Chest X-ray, PA view. Patient: 31 years old, sex F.
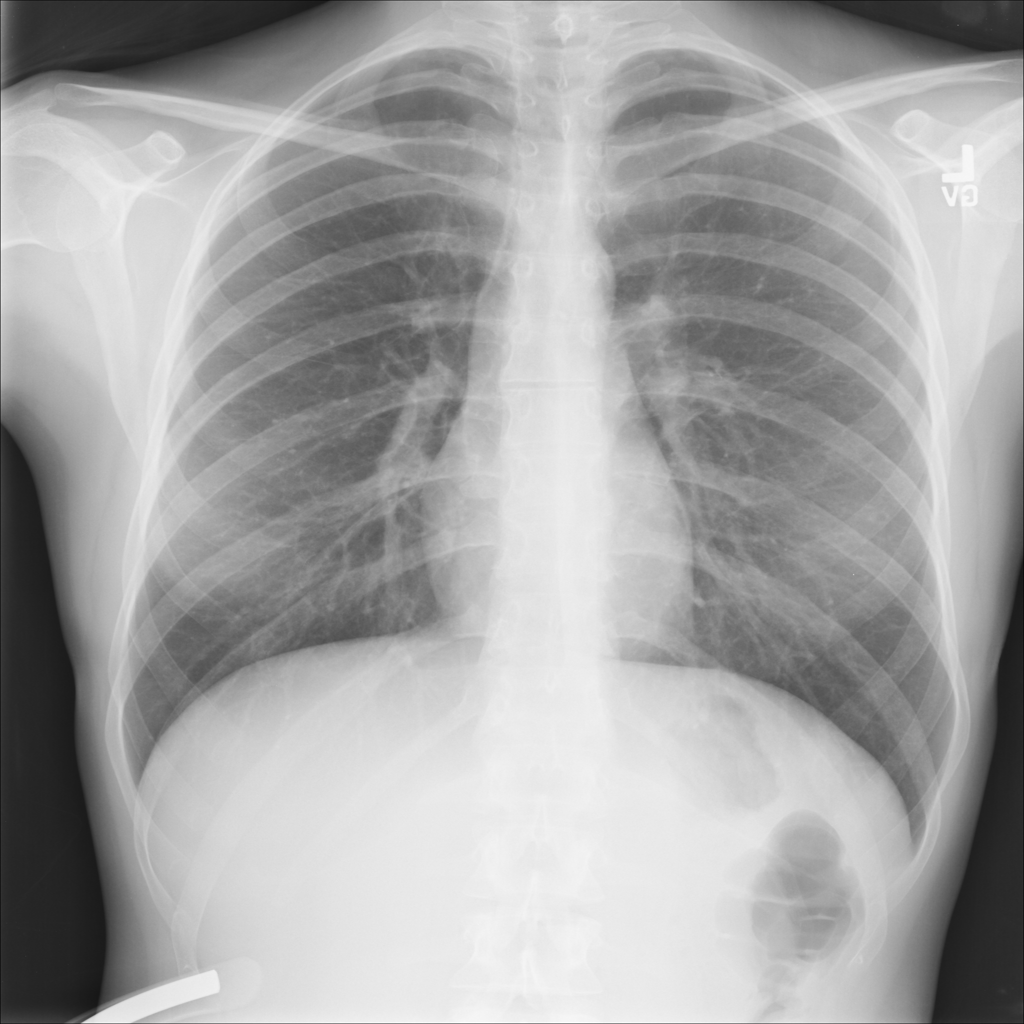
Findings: No Finding